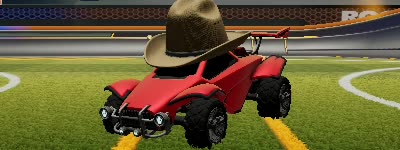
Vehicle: octane